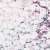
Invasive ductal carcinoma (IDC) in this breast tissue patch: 0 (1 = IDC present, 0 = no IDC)